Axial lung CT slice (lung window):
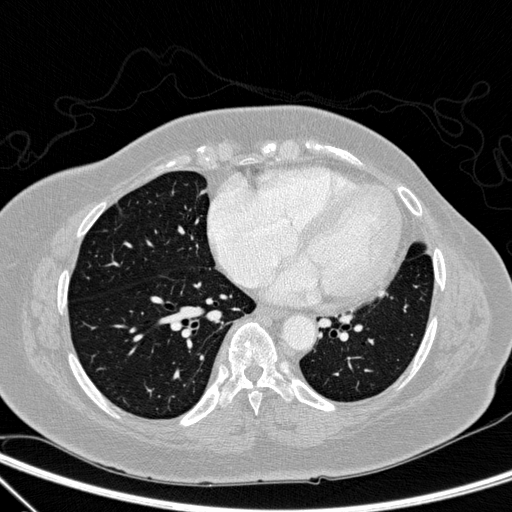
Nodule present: no